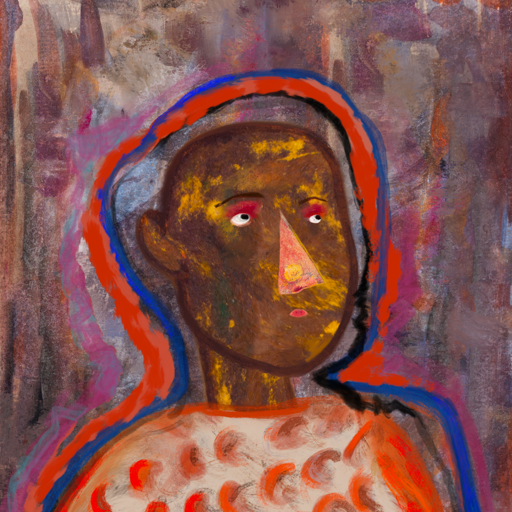
Background: Hypocrite, Head And Neck Side: Comrade, Face Side: Irani, Bust: Rupkatha, Hair Side: Experience, Head Accessory: Blank, Second Necklace: Blank, Necklace: Blank, Baby: Blank